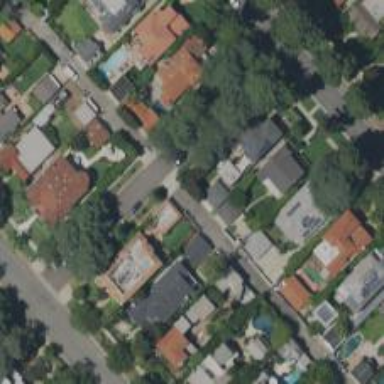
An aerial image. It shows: Asphalt alley with residential buildings on either side.